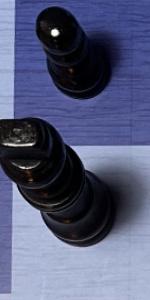
Label: King_Black